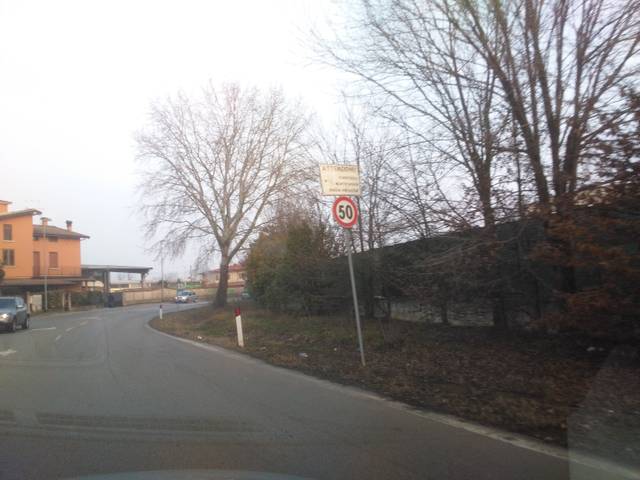
Region: Italy
Coordinates: 45.462, 10.126